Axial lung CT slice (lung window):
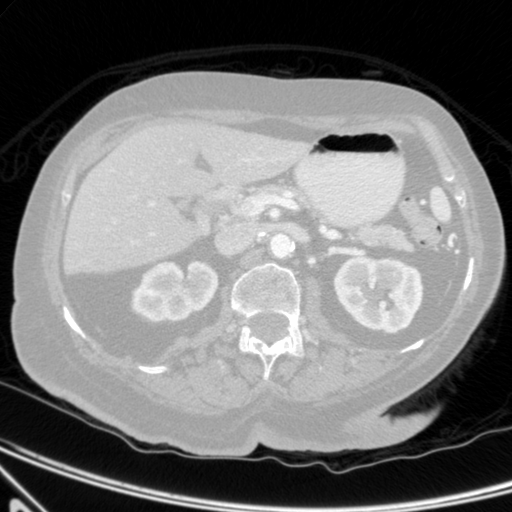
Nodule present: no